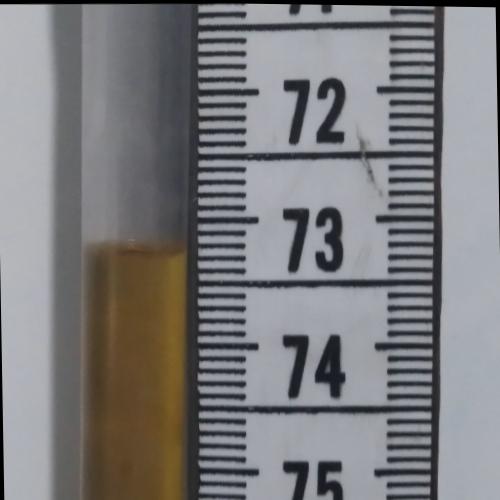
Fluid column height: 73.3 cm